Field crop: tomato
Growth stage: 2
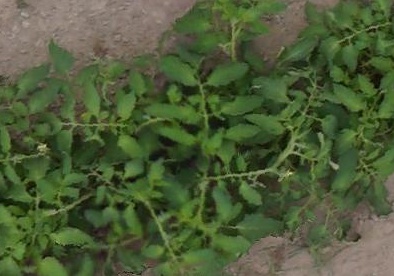
Species: tomato